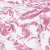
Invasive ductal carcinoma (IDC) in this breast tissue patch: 0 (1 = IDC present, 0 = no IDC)